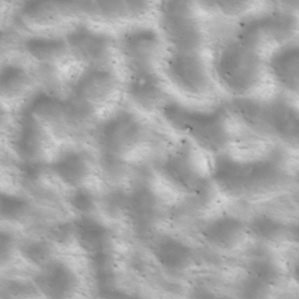
Label: non_frost